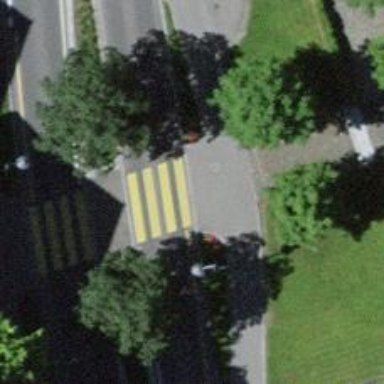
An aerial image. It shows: Sidewalk along the footway.